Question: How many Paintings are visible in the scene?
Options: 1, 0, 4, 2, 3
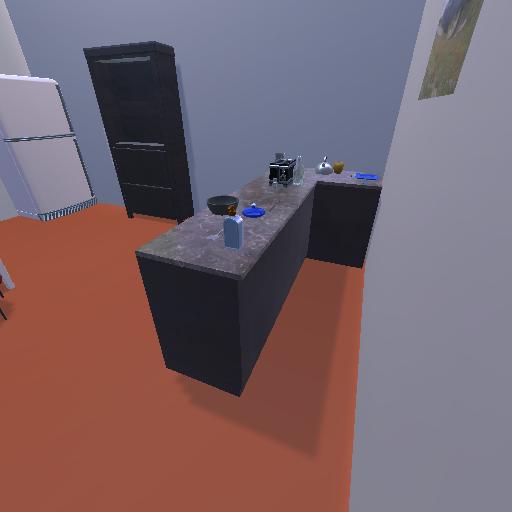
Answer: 1